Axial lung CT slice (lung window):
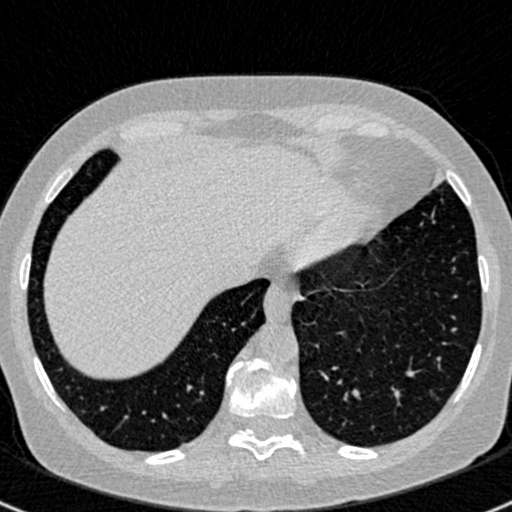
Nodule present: no